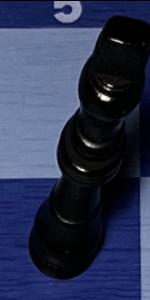
Label: King_Black